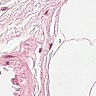
Metastatic tissue present: no